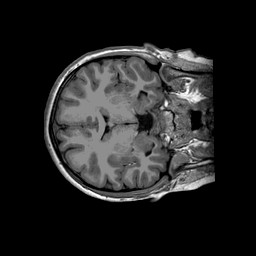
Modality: T1w
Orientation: axial
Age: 10
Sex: male
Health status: ill